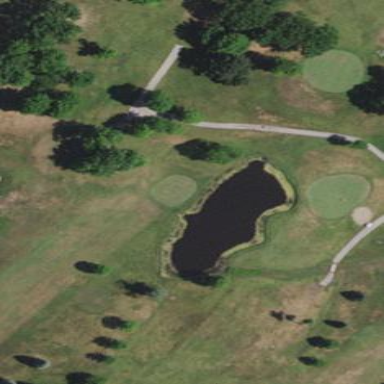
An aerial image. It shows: Scenic view of water hazard on golf course. The natural water feature adds beauty to the landscape.